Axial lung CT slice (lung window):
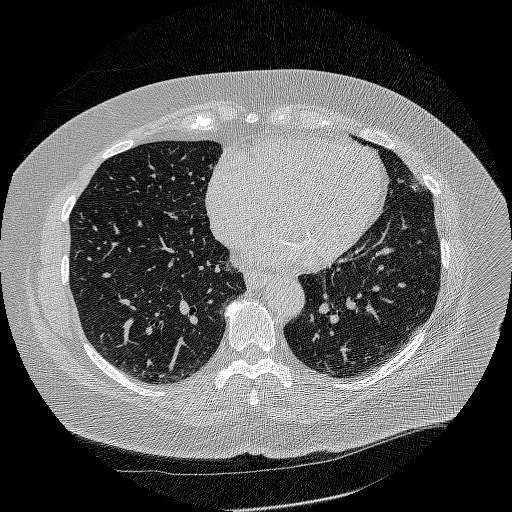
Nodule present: no